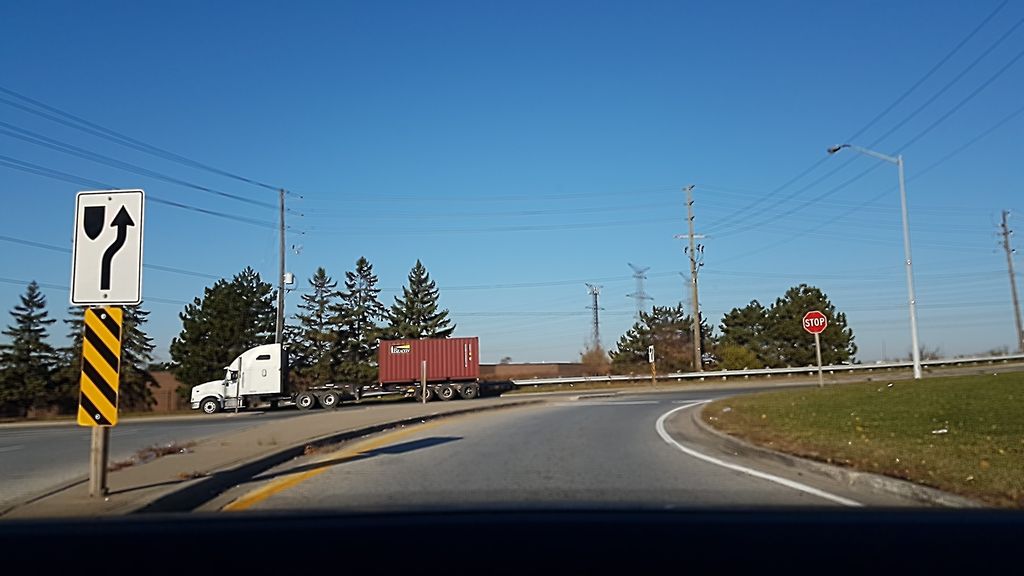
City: toronto